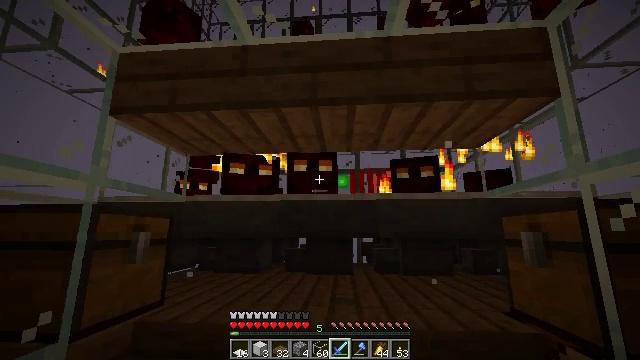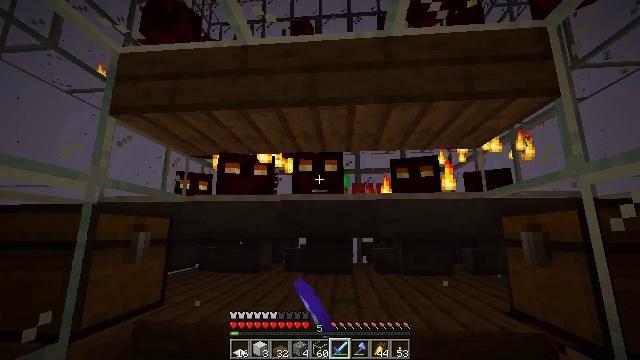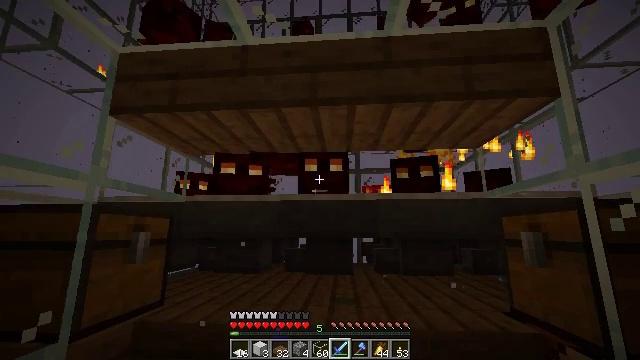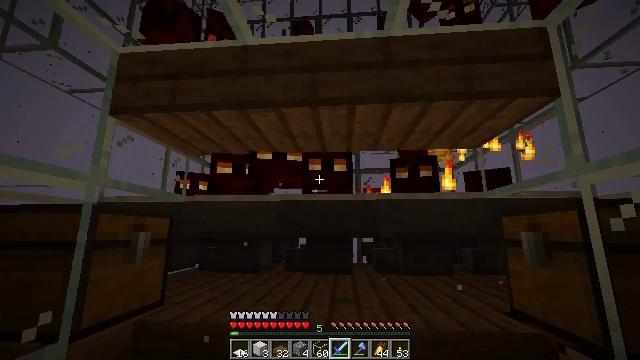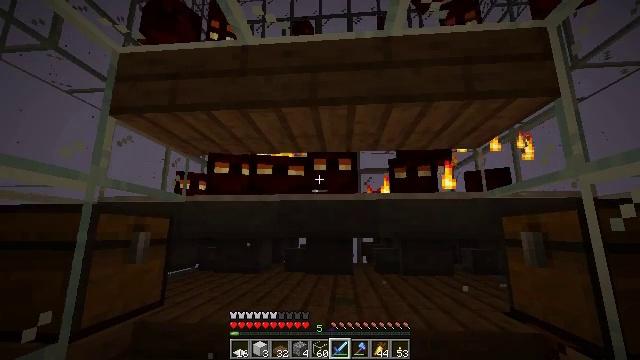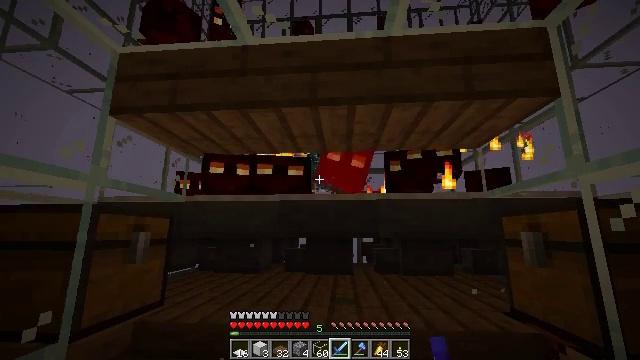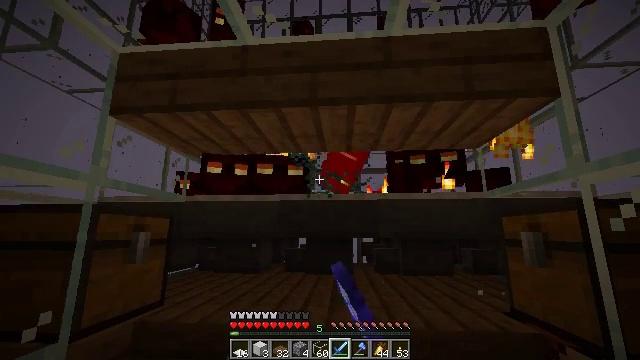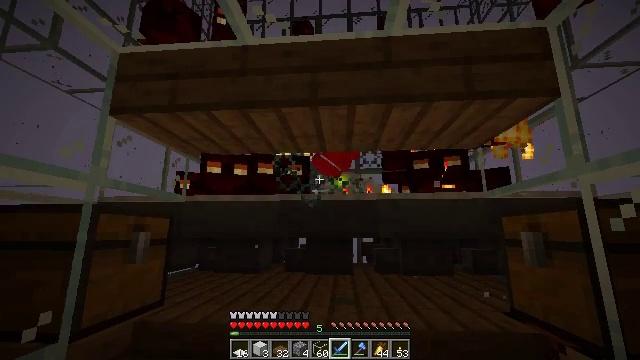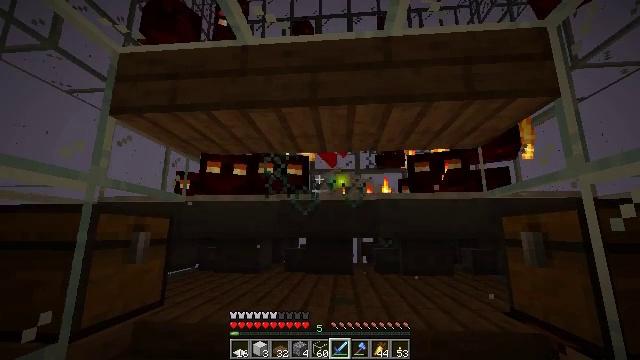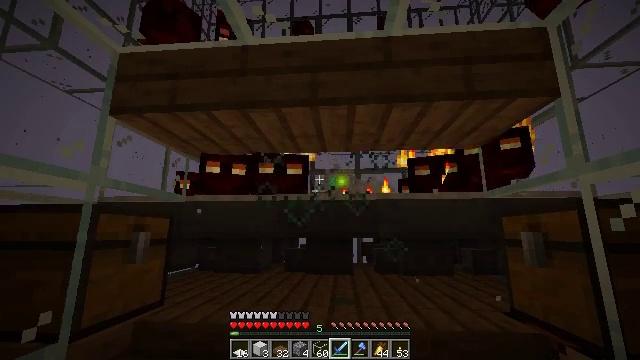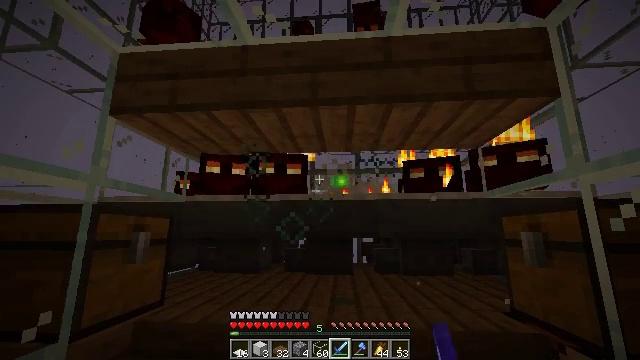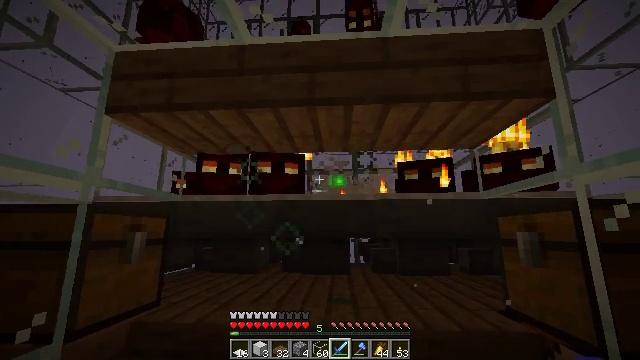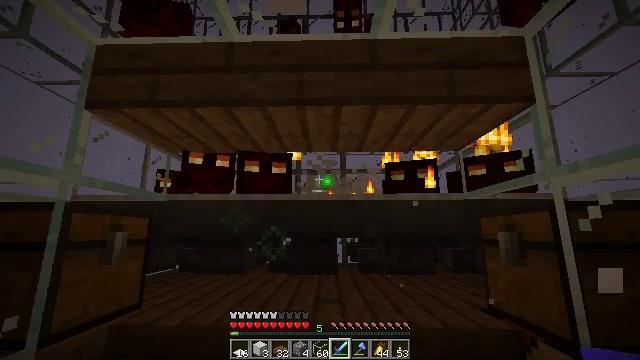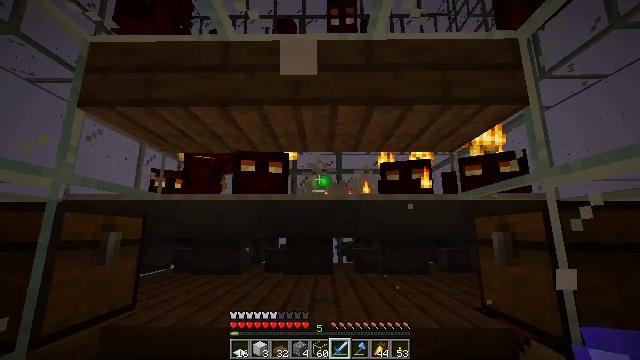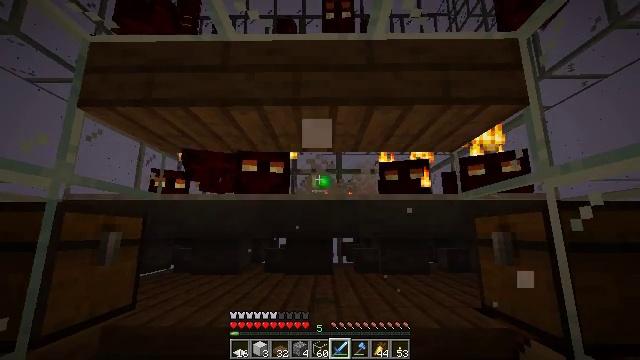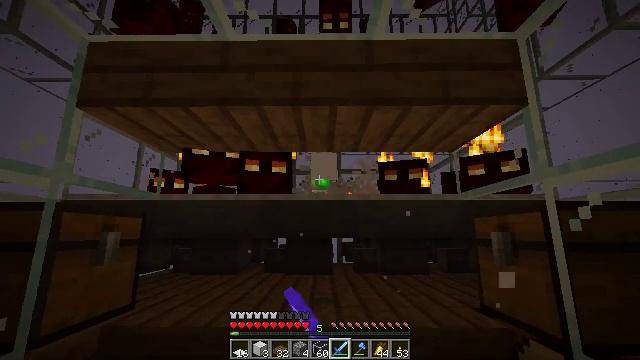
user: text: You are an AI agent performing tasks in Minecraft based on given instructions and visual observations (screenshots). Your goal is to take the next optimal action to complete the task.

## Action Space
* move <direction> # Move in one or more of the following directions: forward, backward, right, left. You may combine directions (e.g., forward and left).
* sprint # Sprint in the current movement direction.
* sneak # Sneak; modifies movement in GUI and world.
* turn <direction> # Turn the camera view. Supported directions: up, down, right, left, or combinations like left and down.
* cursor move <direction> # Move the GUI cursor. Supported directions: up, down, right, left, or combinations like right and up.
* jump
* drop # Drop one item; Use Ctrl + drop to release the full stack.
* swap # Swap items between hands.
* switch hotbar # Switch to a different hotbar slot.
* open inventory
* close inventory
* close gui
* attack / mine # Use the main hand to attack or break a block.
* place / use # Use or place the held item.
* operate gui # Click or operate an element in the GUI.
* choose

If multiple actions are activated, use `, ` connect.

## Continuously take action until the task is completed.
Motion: motion action
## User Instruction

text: Defeat a magma cube.
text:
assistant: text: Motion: attack / mine
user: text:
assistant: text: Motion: attack / mine
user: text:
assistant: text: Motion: attack / mine
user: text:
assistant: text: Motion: no_op
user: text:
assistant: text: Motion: attack / mine
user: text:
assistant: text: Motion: attack / mine
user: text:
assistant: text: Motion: attack / mine
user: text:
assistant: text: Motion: attack / mine
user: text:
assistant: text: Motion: attack / mine
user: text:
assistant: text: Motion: attack / mine
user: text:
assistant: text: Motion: attack / mine
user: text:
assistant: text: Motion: turn right, attack / mine
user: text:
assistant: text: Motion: no_op
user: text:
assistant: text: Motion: attack / mine
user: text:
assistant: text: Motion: attack / mine
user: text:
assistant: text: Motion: attack / mine
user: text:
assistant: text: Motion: attack / mine
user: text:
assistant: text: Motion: no_op
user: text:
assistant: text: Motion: attack / mine
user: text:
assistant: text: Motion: attack / mine
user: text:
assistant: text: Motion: attack / mine
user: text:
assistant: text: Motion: no_op
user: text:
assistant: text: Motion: no_op
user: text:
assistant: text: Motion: turn left, attack / mine
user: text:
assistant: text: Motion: attack / mine
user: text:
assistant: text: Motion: attack / mine
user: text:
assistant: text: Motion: attack / mine
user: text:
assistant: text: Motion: attack / mine
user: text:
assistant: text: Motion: attack / mine
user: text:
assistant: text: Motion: turn right, attack / mine